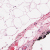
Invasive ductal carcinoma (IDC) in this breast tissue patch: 0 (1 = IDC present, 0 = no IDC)